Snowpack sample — Buffalo Mountain, Silverthorne, Colorado, USA (2/22/26, 2:02 PM MST)
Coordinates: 39.622, -106.113
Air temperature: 33 °F
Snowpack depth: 63 cm
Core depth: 40 cm
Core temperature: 26.6 °F
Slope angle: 11°, slope face: 116°
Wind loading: low
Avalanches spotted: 0
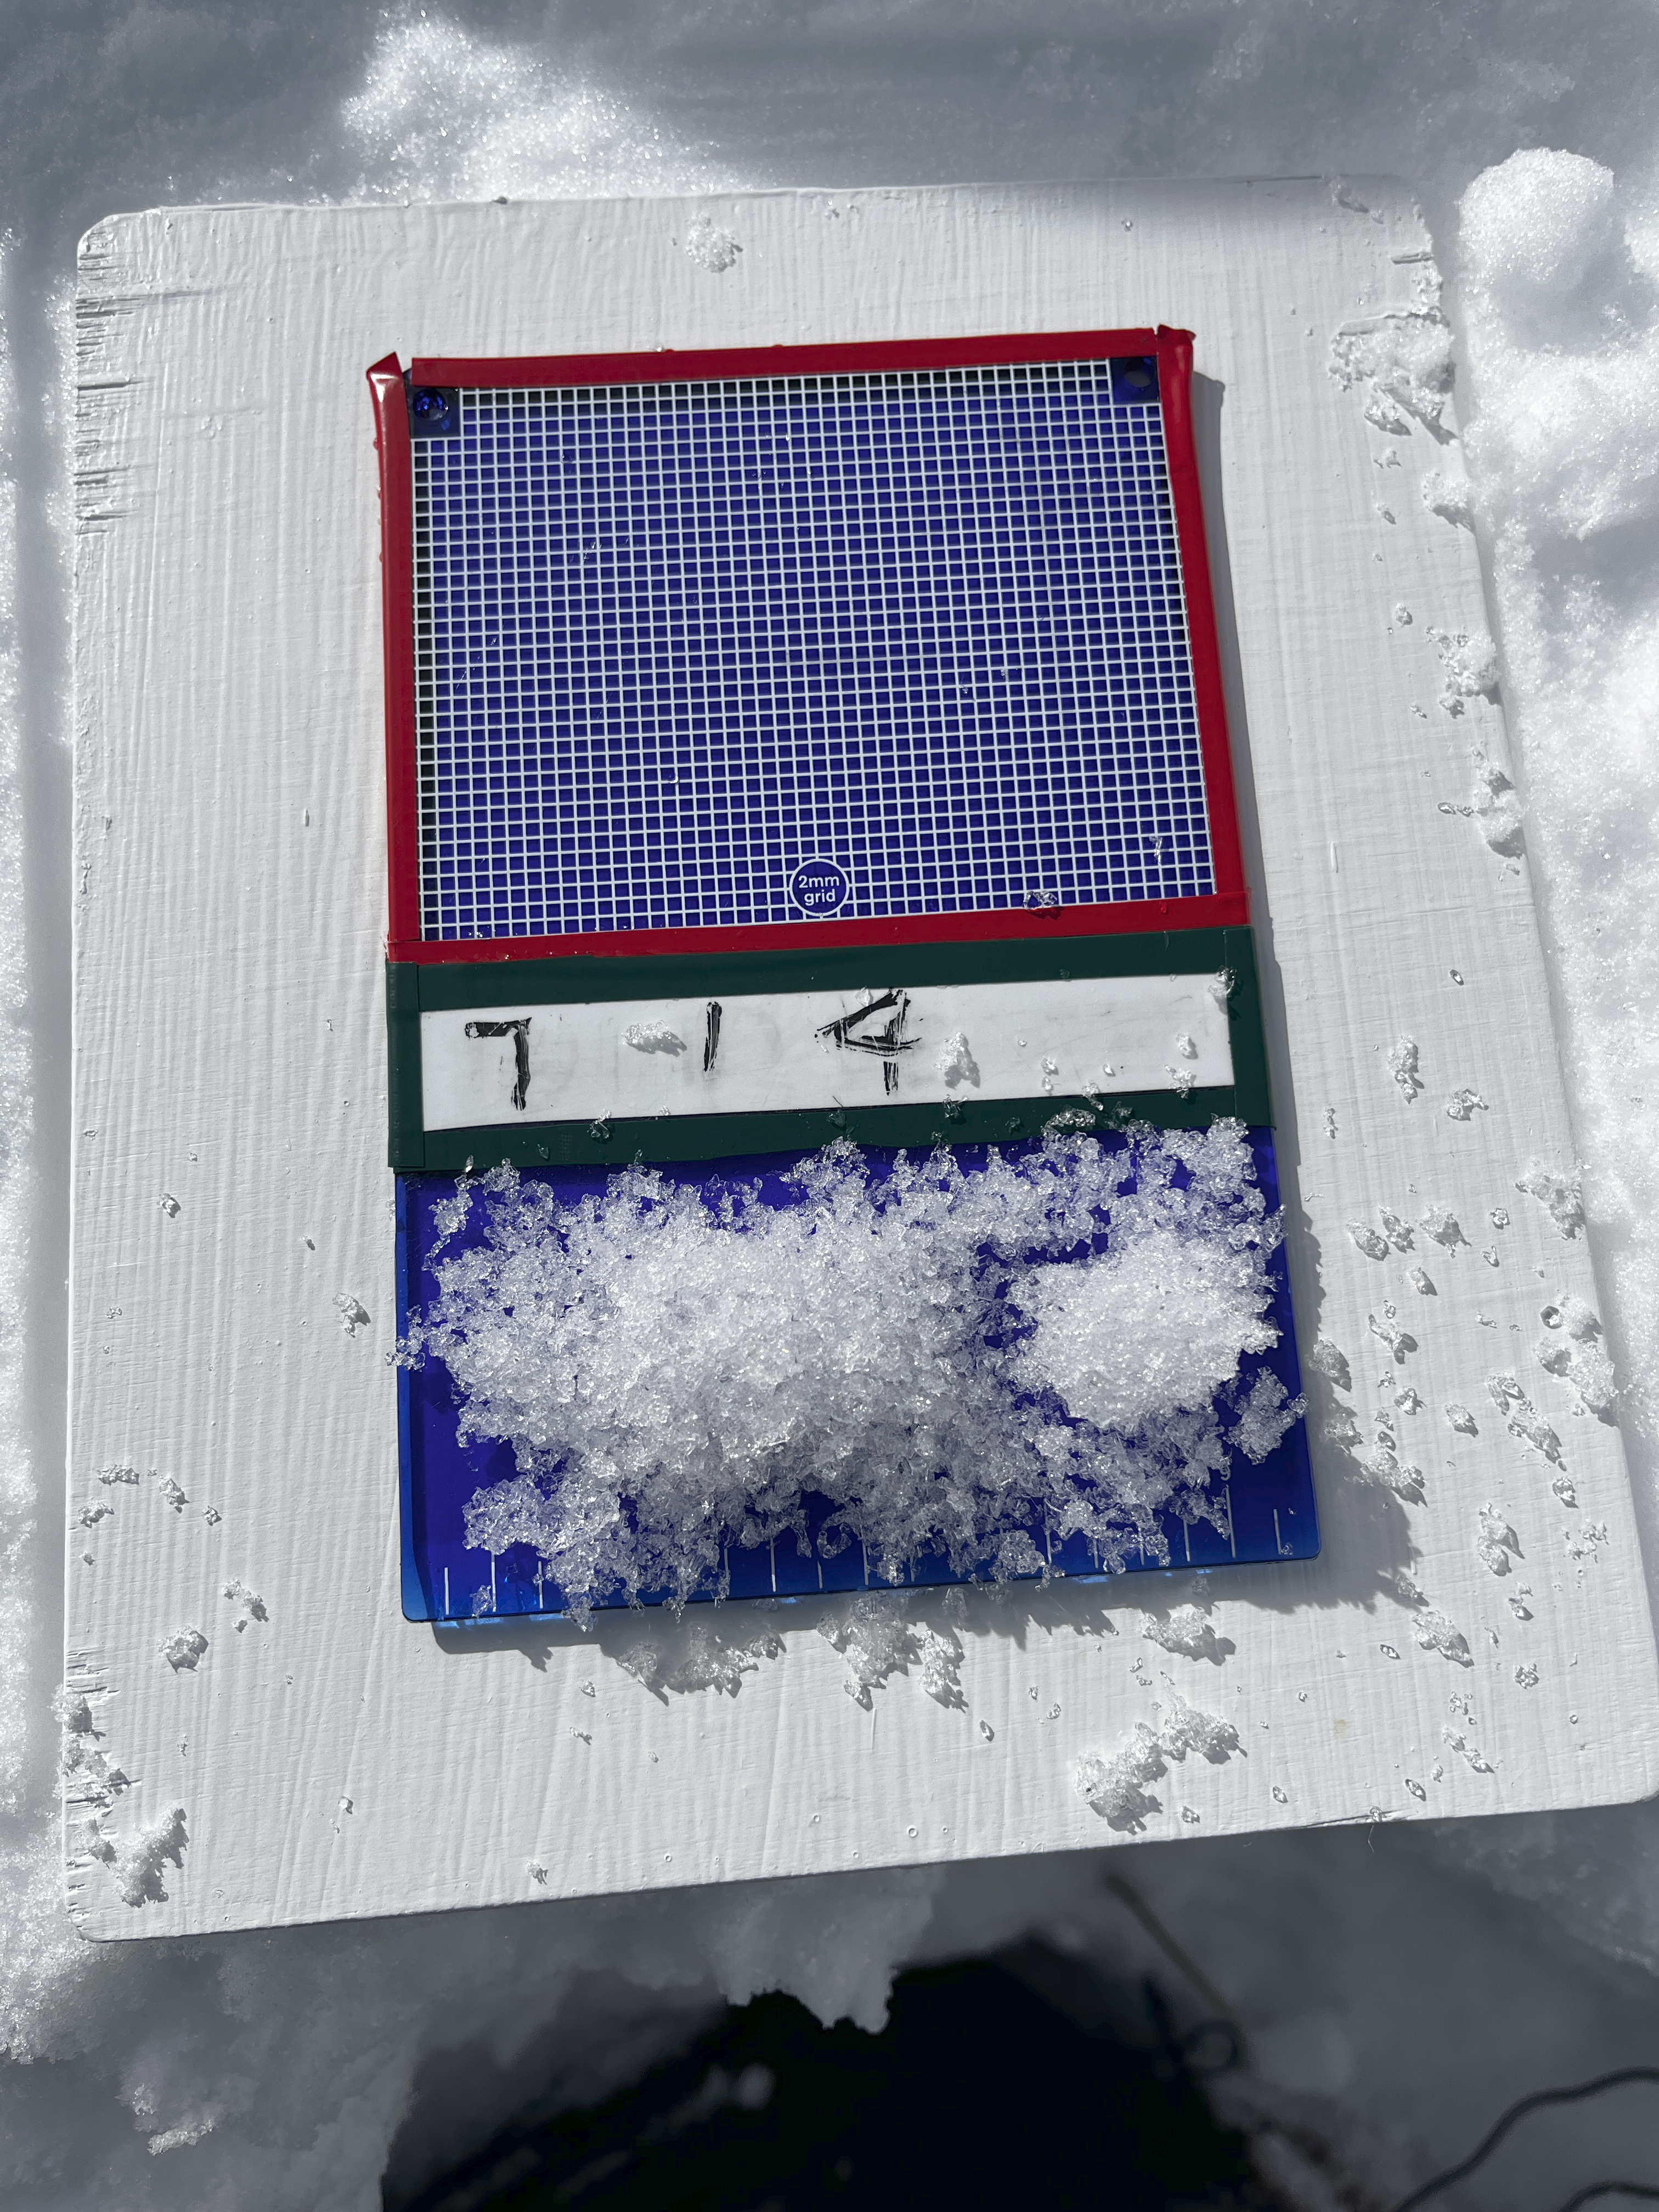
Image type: crystal_card
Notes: In a firebreak similar to site 1, minimal wind loading with no spotted avalanches (not many faces in view though)